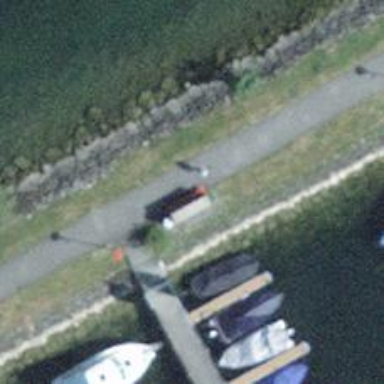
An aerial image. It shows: Red bench.